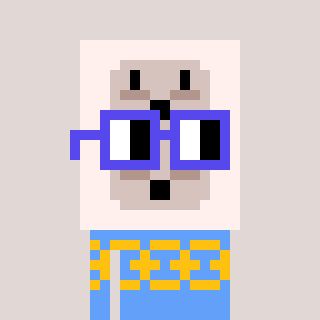
a pixel art character with square blue glasses, a outlet-shaped head and a blue-colored body on a warm background